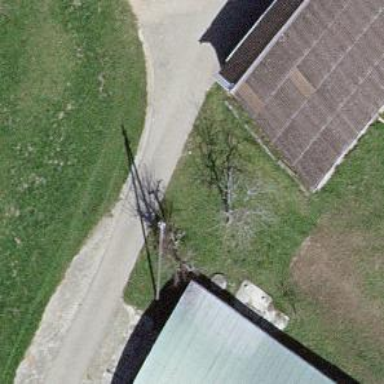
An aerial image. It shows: Shed.